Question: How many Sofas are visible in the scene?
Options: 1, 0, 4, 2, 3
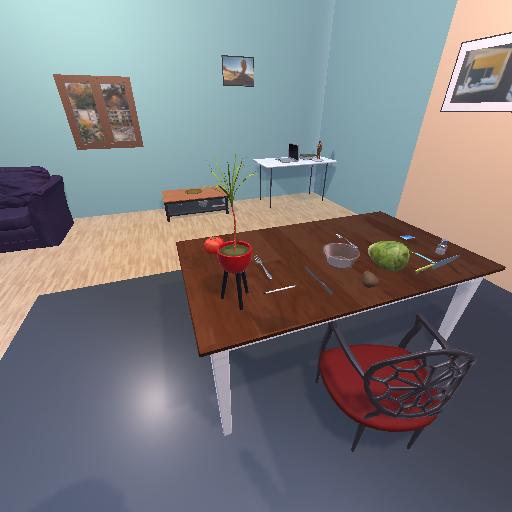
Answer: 1